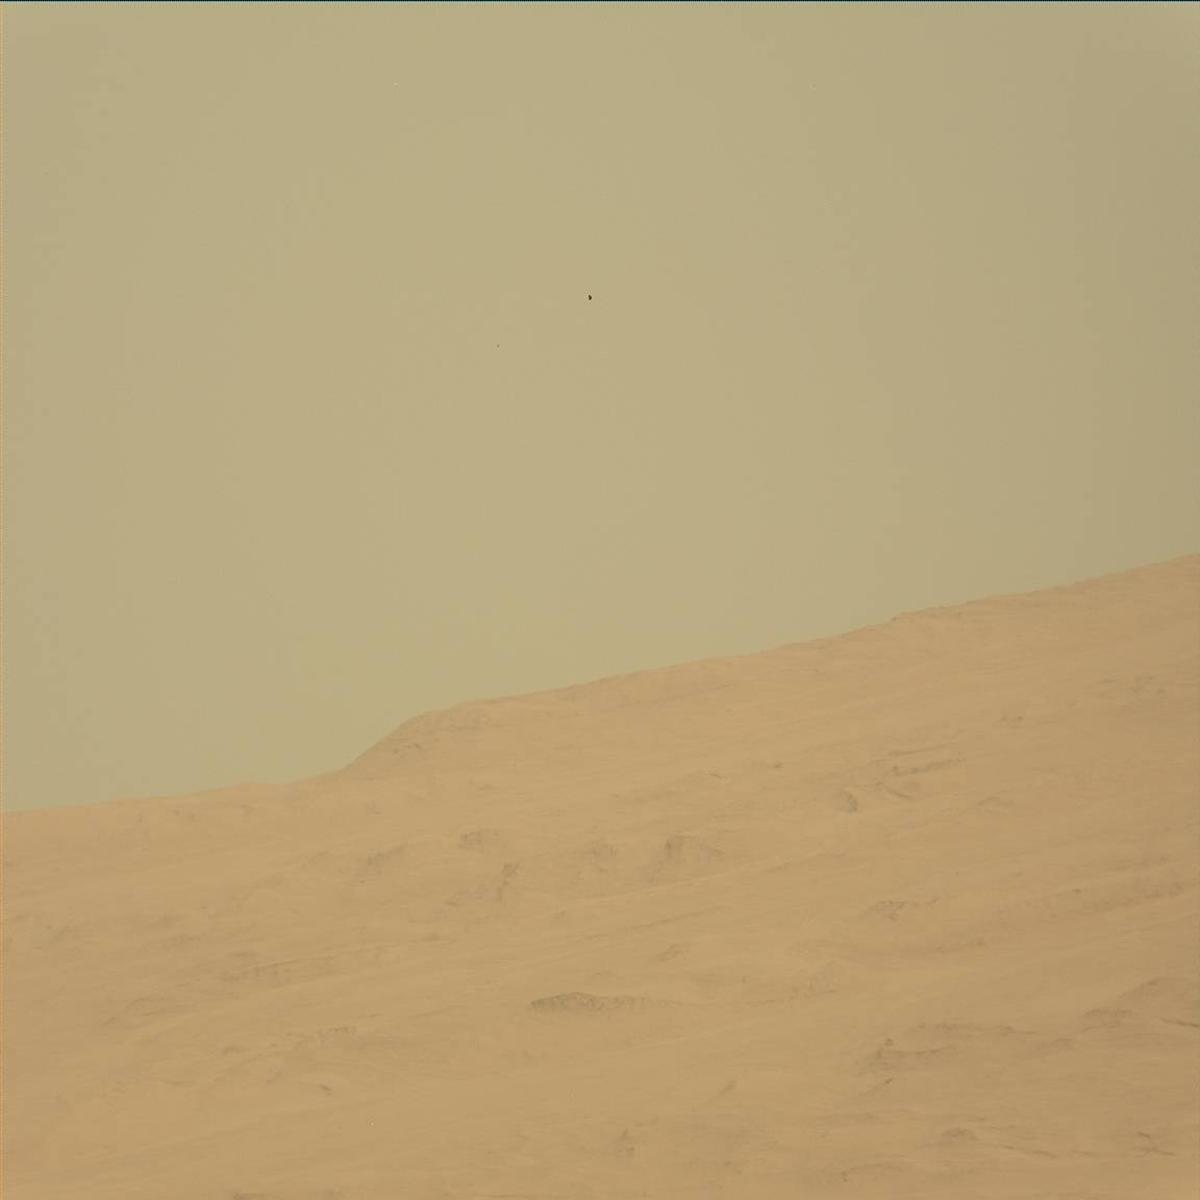
Terrain classes present: Ridge, Sand / Soil, Sky